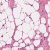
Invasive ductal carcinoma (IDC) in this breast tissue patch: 1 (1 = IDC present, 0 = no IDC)